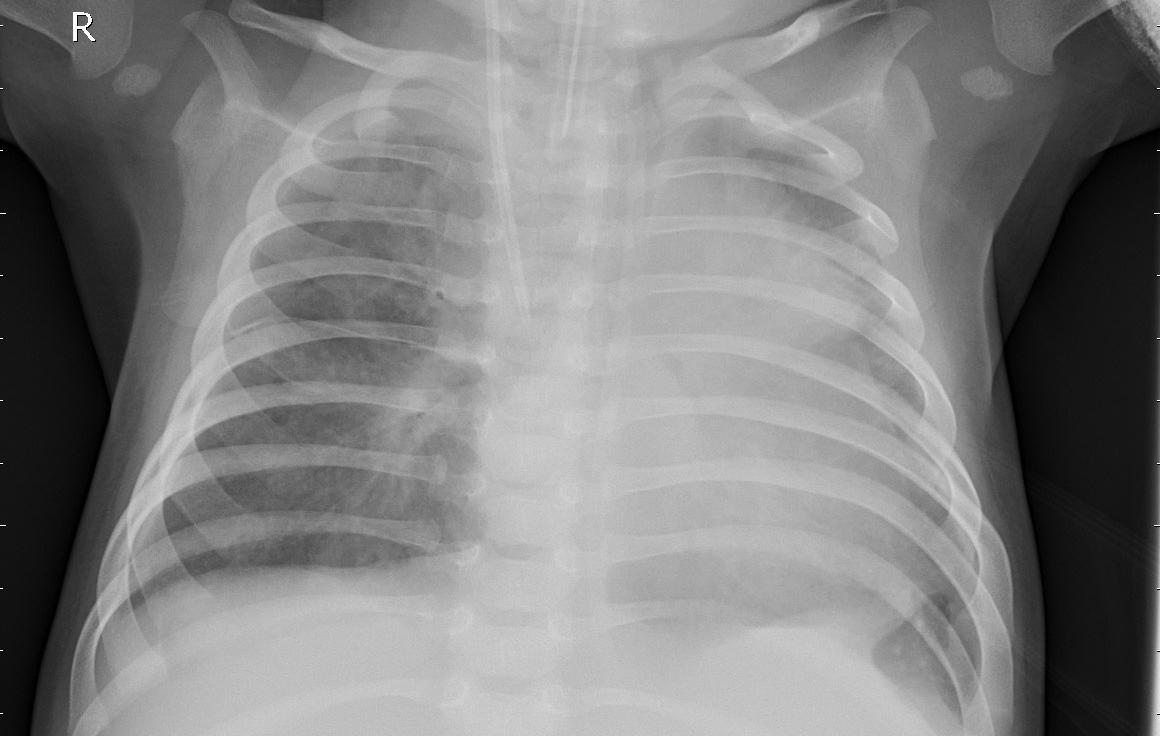
Diagnosis: PNEUMONIA